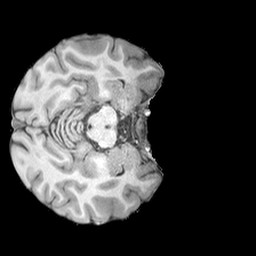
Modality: T1w
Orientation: axial
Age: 22
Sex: female
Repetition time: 2.3 s
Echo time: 0.0226 s